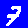
Digit: 7